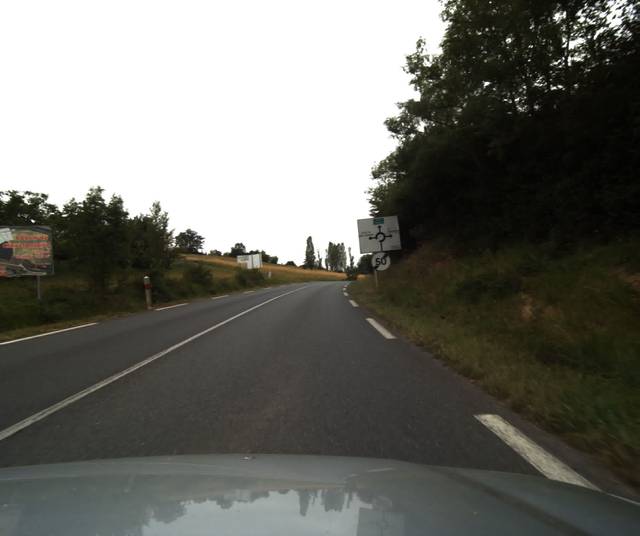
Region: France
Coordinates: 43.652, 0.6176